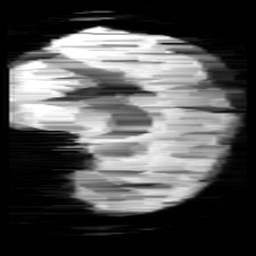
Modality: minIP
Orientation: sagittal
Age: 13
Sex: female
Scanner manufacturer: siemens
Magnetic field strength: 3 T
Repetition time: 0.027 s
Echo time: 0.02 s